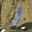
Label: 1